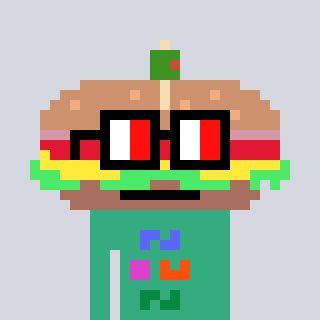
a pixel art character with square glasses with black frames and red eyes, a sandwich-shaped head and a teal-colored body on a cool background